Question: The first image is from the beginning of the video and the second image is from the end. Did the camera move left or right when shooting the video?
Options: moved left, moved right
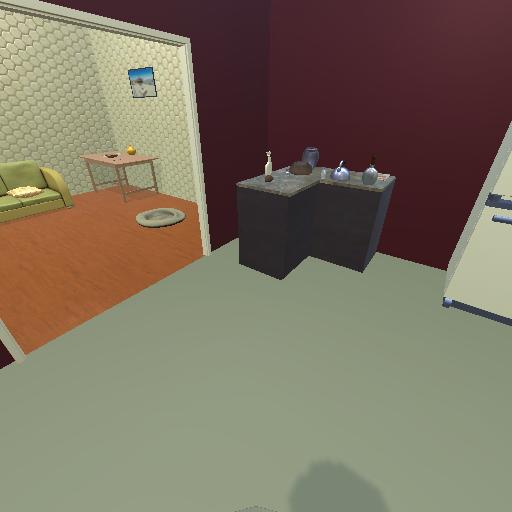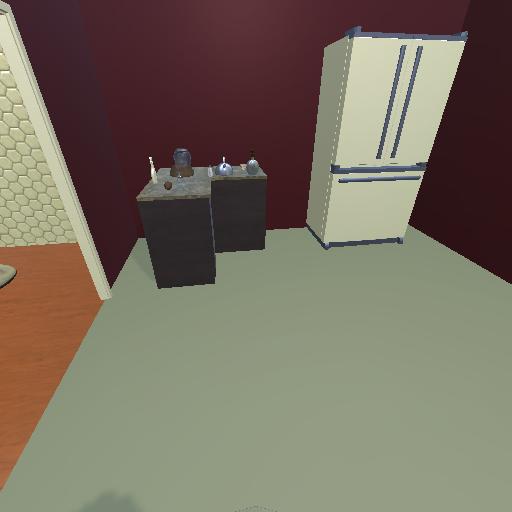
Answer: moved left